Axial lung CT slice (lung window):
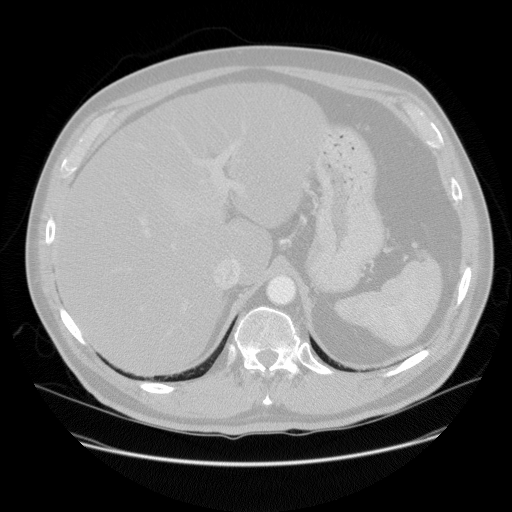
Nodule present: no